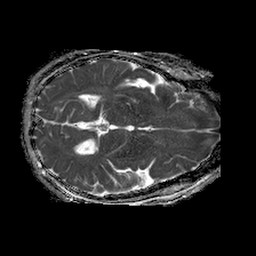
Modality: ADC
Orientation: axial
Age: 74
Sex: female
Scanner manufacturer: philips
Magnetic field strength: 1.5 T
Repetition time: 4.6 s
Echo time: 0.08528 s